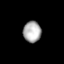
Tissue: skin
Cell type: Epithelial cells
Senescence score: 0.2488
Nuclear area (px): 373
Mean DAPI intensity: 171.592